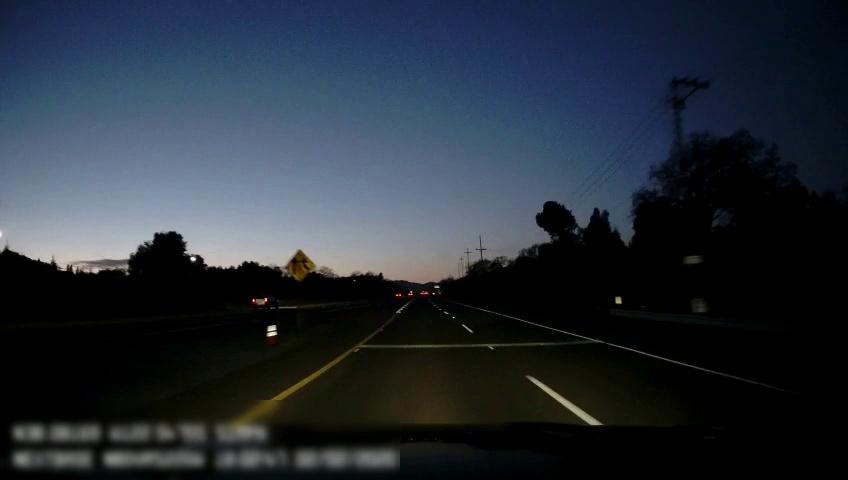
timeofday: Dusk/Dawn/Twilight
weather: Other
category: Drivable Space
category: Vehicles | SUV
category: Lanes | Alternate Lane
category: Lanes | Alternate Lane
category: Lanes | Alternate Lane
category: Lanes | Alternate Lane
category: Traffic | Signs